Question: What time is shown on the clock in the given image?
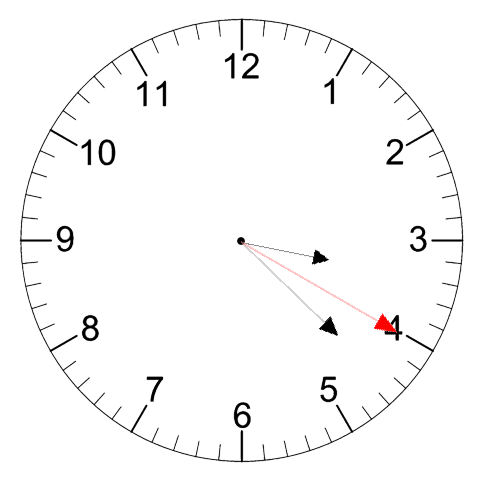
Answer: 03:22:20